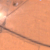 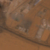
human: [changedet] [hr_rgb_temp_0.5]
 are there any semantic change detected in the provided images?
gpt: Buildings appeared above the road.